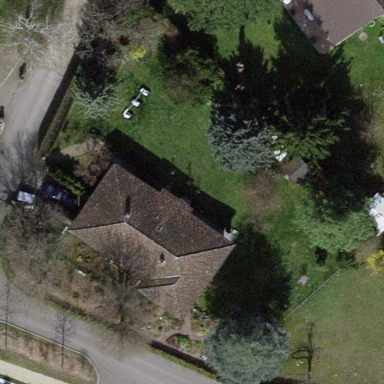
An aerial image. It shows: Garden surrounded by fence.